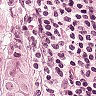
Metastatic tissue present: yes